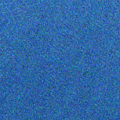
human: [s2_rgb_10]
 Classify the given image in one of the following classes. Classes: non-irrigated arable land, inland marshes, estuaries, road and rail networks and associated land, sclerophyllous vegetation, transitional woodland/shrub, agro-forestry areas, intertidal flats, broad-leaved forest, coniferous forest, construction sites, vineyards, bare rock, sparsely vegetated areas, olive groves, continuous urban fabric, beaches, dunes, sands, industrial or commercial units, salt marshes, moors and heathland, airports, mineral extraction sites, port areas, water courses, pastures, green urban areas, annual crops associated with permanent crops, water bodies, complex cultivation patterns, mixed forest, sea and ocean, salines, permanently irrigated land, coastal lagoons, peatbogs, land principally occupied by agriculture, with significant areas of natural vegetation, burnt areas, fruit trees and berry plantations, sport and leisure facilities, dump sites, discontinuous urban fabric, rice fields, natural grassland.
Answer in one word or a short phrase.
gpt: sea and ocean